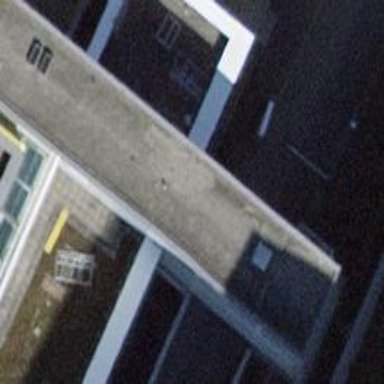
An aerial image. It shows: Lift gate barrier.